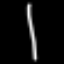
Label: line